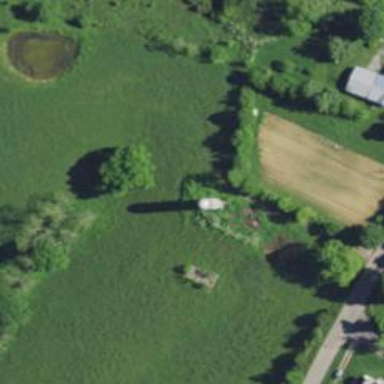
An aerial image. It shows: Silo.